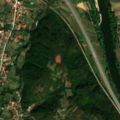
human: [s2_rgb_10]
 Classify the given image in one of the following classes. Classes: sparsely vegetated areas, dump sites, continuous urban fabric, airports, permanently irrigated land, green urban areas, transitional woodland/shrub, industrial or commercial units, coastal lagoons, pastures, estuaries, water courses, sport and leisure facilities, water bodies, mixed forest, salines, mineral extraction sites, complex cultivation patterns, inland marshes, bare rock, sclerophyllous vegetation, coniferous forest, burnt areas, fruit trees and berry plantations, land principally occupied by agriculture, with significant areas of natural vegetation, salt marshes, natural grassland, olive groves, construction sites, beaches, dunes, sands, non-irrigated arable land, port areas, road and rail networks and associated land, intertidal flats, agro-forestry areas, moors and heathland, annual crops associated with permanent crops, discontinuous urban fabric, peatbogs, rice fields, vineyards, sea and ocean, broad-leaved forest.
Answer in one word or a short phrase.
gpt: discontinuous urban fabric, complex cultivation patterns, land principally occupied by agriculture, with significant areas of natural vegetation, broad-leaved forest, water courses